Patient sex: F
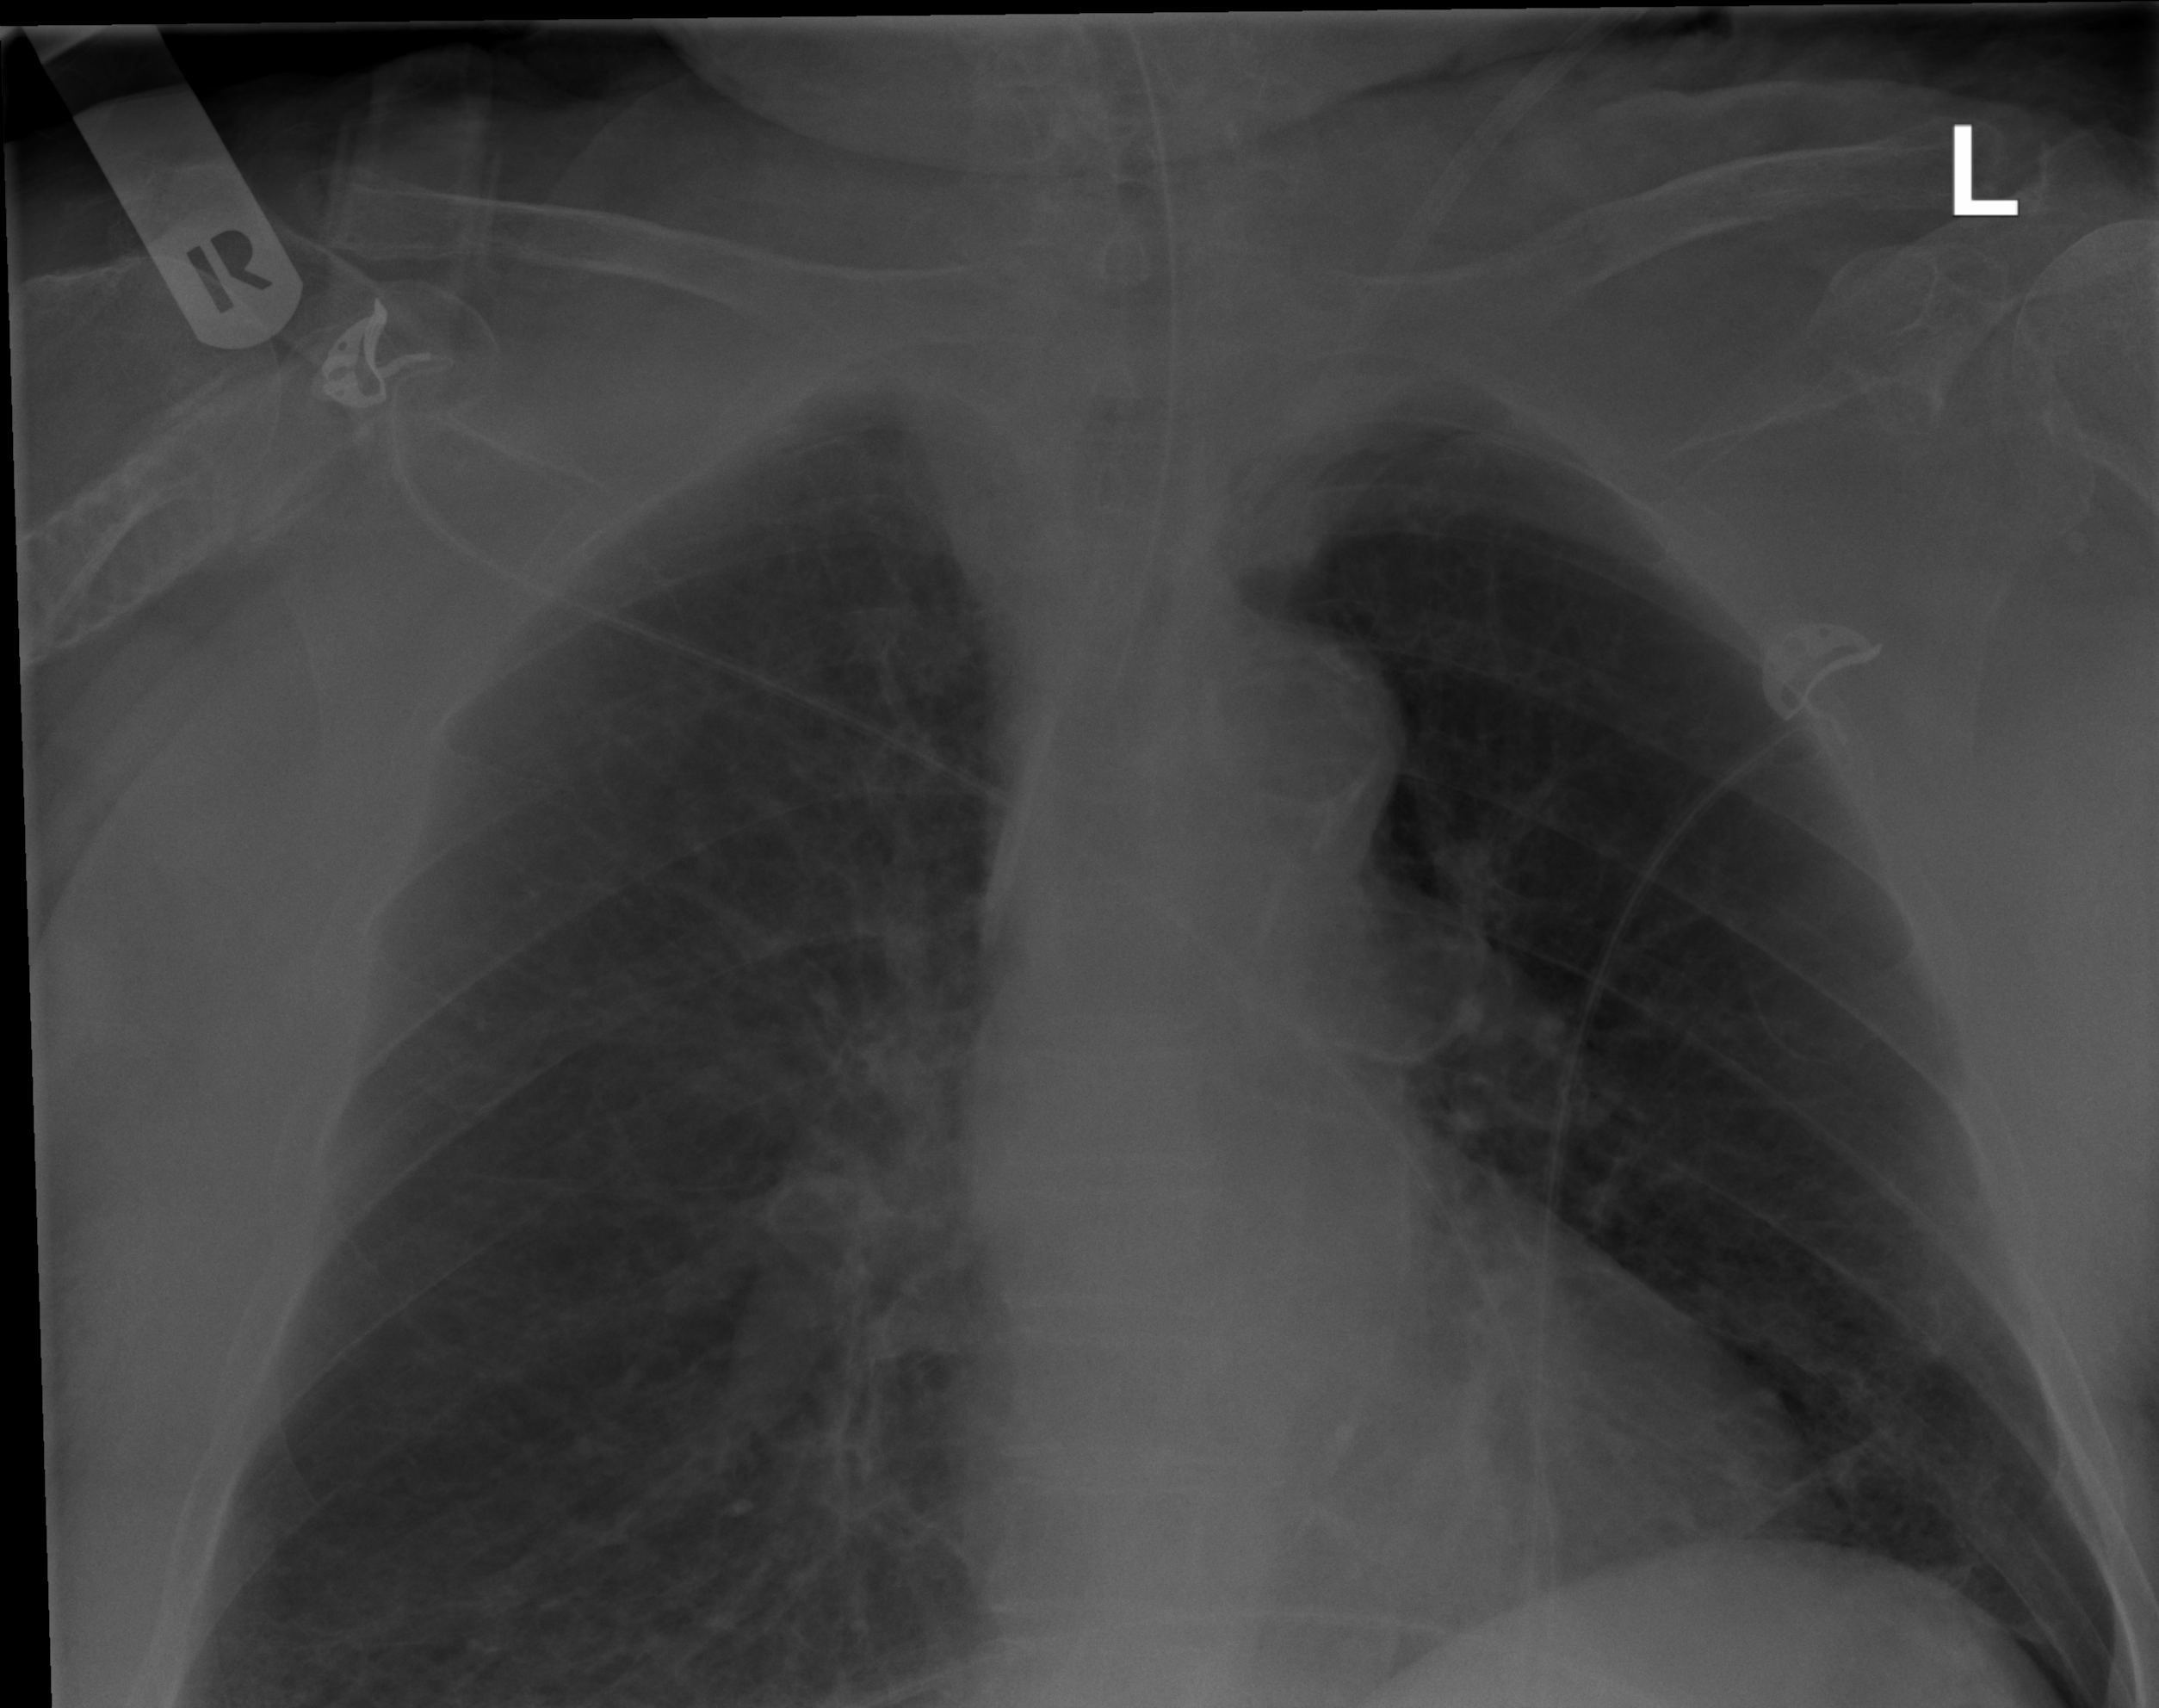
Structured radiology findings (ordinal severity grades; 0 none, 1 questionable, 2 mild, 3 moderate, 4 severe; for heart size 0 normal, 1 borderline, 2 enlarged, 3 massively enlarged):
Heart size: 0
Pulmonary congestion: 2
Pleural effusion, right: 0
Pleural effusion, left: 0
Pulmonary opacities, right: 0
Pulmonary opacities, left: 0
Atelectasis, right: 0
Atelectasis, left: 0